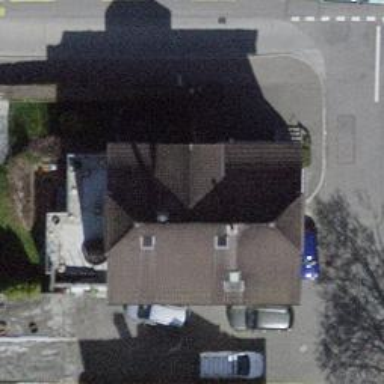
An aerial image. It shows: Building.